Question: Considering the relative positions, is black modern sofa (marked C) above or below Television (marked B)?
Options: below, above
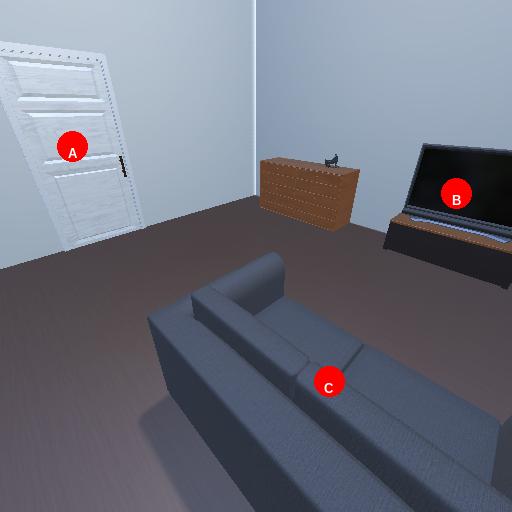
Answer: below